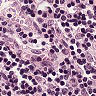
Metastatic tissue present: no